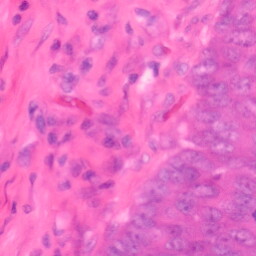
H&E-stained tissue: Colon